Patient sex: M
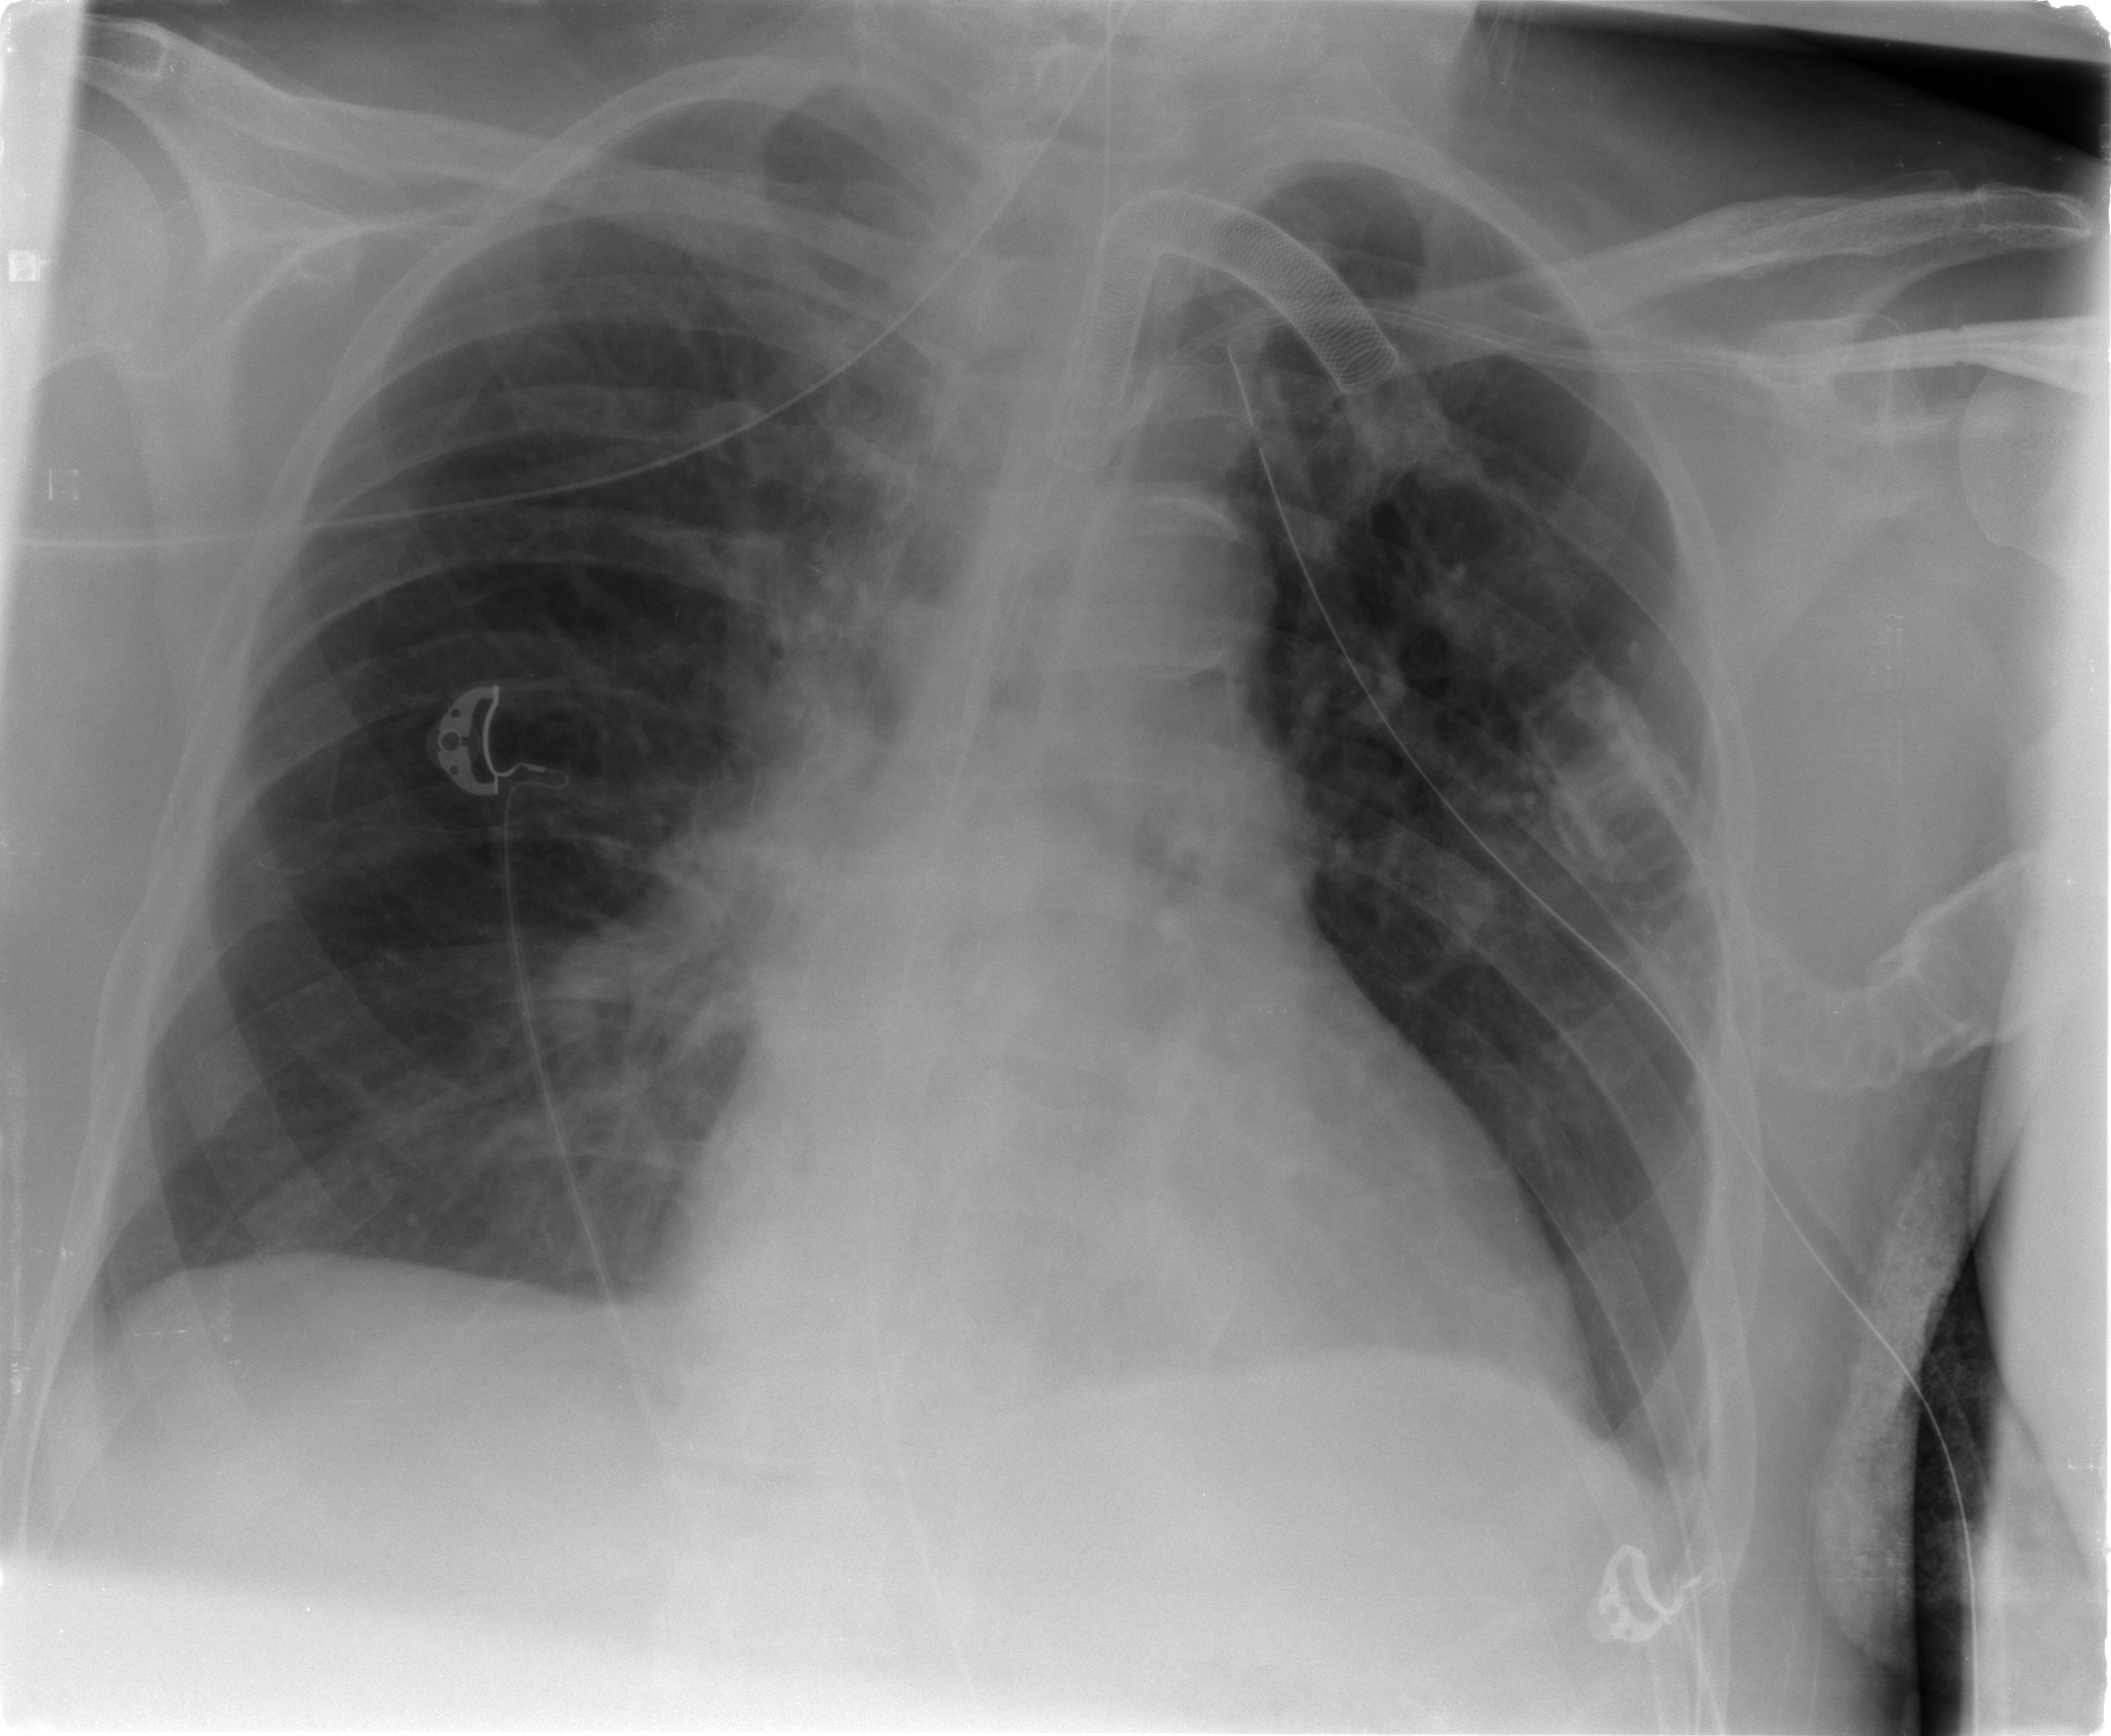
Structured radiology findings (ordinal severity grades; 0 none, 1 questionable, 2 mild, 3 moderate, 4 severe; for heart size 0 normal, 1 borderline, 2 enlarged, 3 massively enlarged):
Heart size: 1
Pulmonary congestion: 2
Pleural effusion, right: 0
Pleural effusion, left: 1
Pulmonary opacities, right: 0
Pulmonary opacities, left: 0
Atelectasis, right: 2
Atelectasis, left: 2